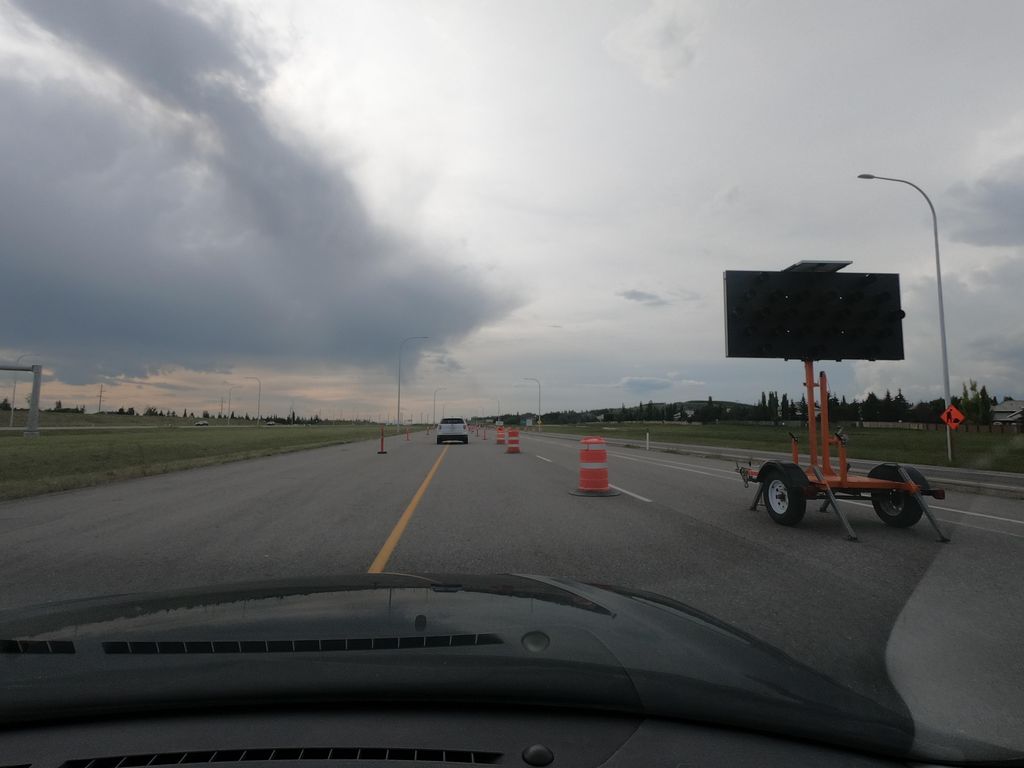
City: calgary